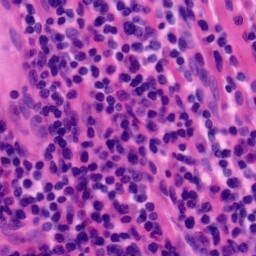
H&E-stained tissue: Tonsil